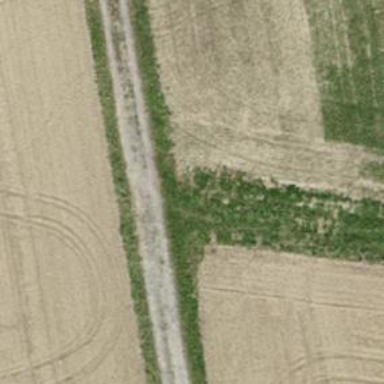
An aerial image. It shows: Path.